Breast ultrasound image
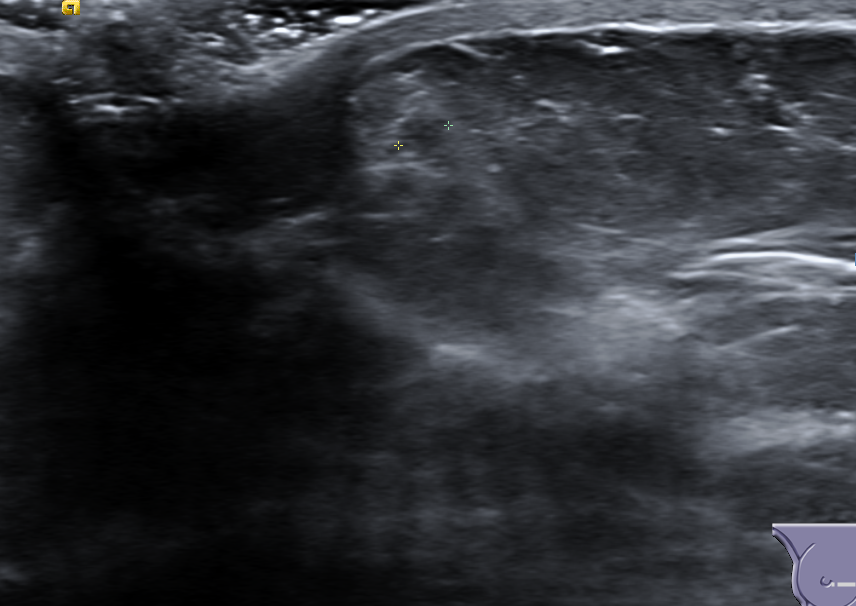
Diagnosis: benign